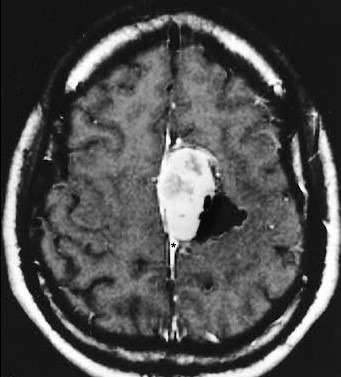
Label: meningioma